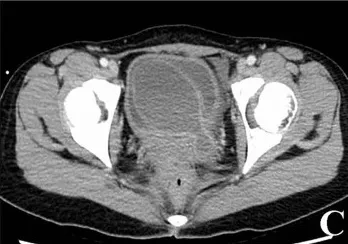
Radiological findings from an abdominal contrasted computed tomography scan. The damaged left kidney exhibits a poorly enhanced area and fluid and gas accumulation in the left retroperitoneal cavity (A,B).
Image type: radiology (ct)